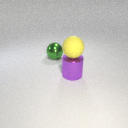
large green metal sphere behind large purple metal cylinder